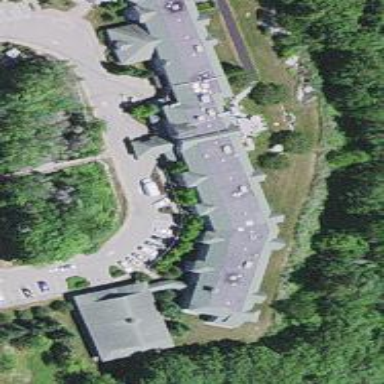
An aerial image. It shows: Nursing home building.